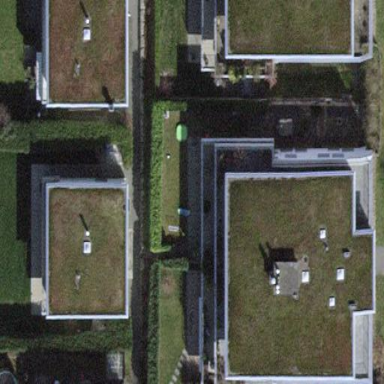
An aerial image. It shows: Apartment building with flat roof.